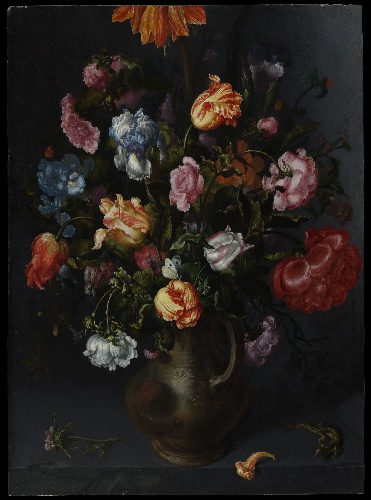
Title: A Vase with Flowers
Artist: Jacob Vosmaer
Artist bio: Dutch, Delft ca. 1584–1641 Delft
Date: probably 1613
Object type: Painting
Classification: Paintings
Medium: Oil on wood
Dimensions: 33 1/2 x 24 5/8 in. (85.1 x 62.5 cm)
Department: European Paintings
Credit line: Purchase, 1871
Accession year: 1871
Repository: Metropolitan Museum of Art, New York, NY
Tags: Flowers|Still Life|Vases